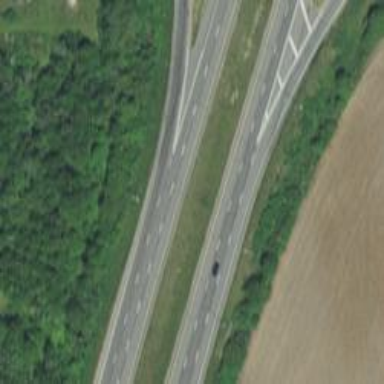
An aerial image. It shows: Motorway junction.